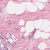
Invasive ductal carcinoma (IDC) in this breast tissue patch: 0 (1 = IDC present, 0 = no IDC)